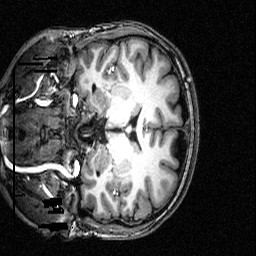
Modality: T1w
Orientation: coronal
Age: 28
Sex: female
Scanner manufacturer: siemens
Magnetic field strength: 3 T
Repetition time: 2.5 s
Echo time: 0.00393 s